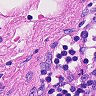
Metastatic tissue present: no